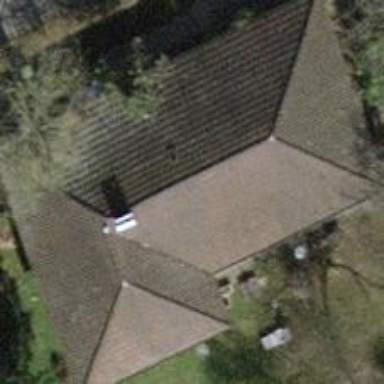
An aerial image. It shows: Detached building.